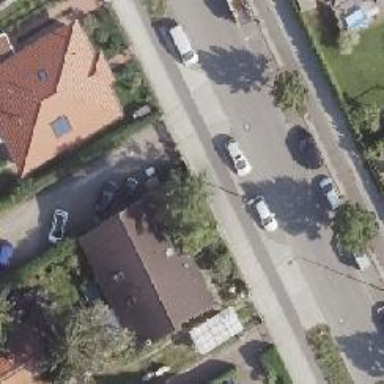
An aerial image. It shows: Sidewalk with asphalt surface for pedestrians and cycleway.